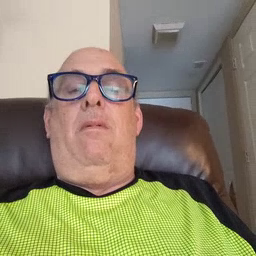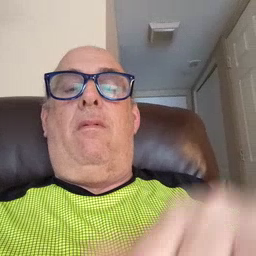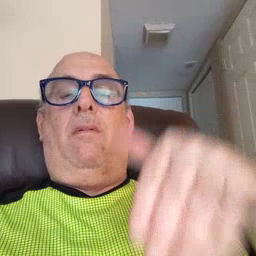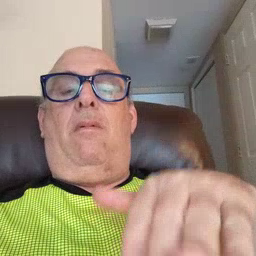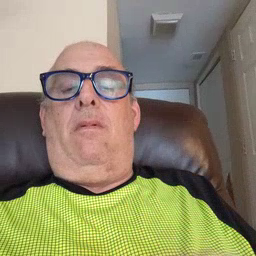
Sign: underwear